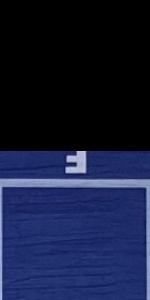
Label: Empty